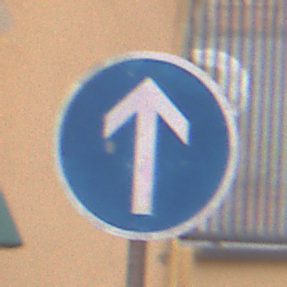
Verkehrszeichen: VorgeschriebeneFahrtrichtungGeradeaus
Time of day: Midday
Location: Outdoor (Urban)
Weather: Overcast
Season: NotSpecified
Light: Natural